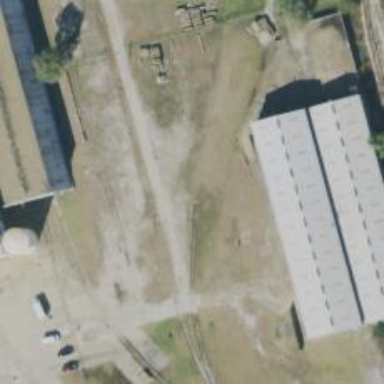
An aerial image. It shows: Abandoned railway yard.